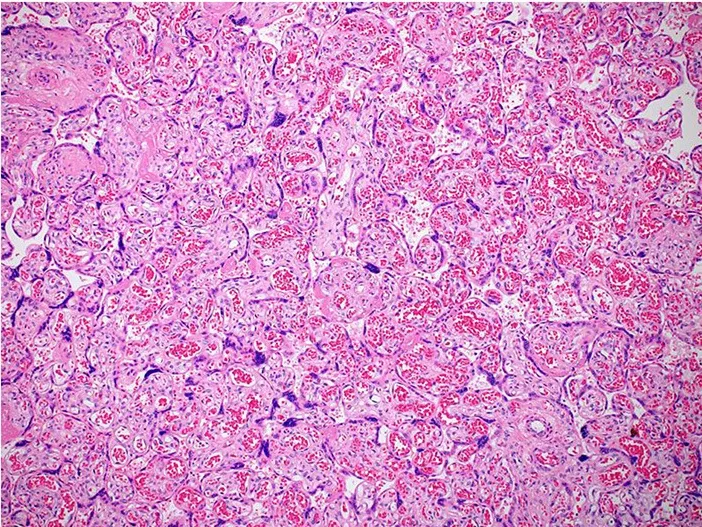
(A,B) Microscopic images depicting areas of chorangiosis in case 1 (Hematoxylin and eosin stain, magnification x100).
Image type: pathology (h&e)